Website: crate-barrel
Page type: billing-address
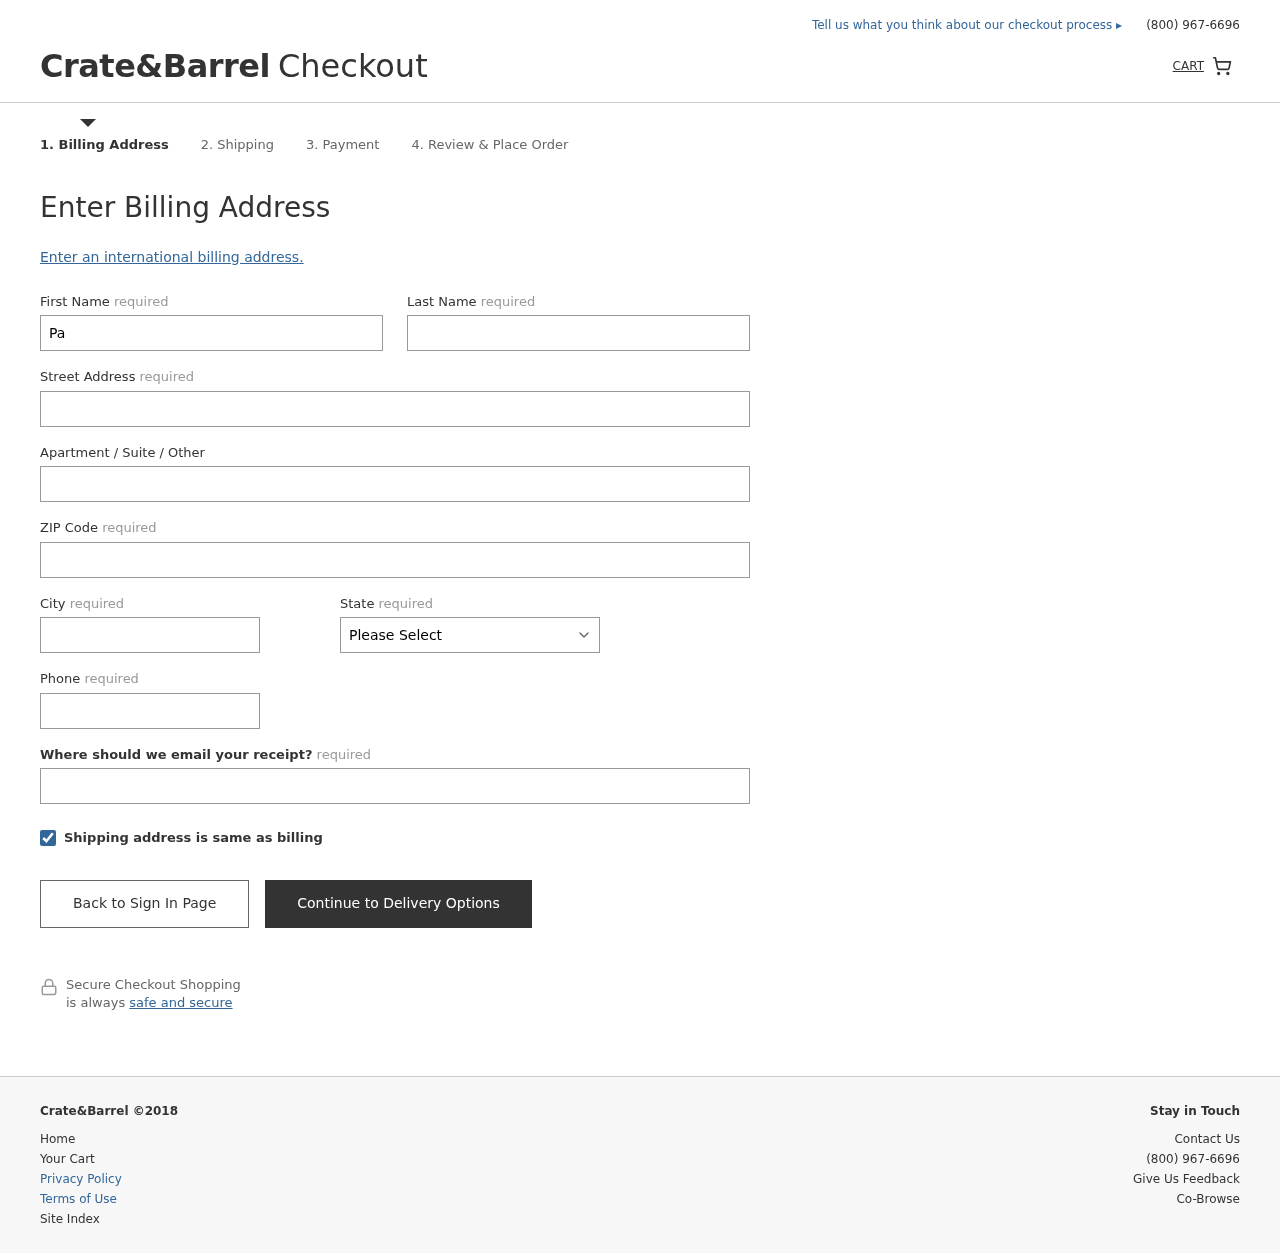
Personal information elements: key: PII_STATE
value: Maine
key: PII_FIRSTNAME
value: Patrick
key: PII_LASTNAME
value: Lopez
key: PII_STREET
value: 73657 Rodriguez Springs
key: PII_POSTCODE
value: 19743
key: PII_CITY
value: Jerryfort
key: PII_PHONE
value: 2054621640
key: PII_EMAIL
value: patricklopez@hotmail.com